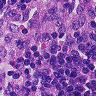
Metastatic tissue present: no